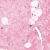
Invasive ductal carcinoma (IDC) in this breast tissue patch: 0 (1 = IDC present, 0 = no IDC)